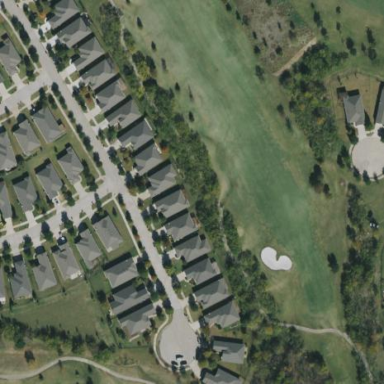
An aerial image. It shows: Golf rough area.